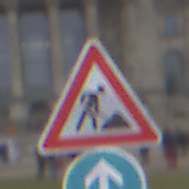
Verkehrszeichen: Arbeitsstelle
Zusatzzeichen unten: VorgeschriebeneFahrtrichtungGeradeaus
Umgebung: Outdoor, Suburban
Tageszeit: Midday
Wetter: Overcast
Licht: Natural
Jahreszeit: NotSpecified
Kontrast: LowContrast